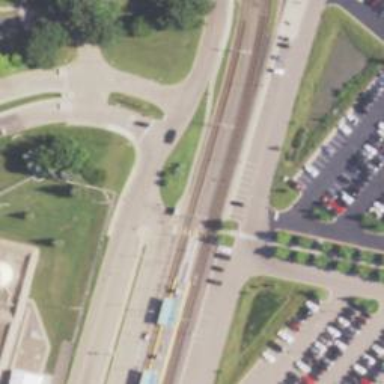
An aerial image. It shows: Crossing for the railway.